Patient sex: F
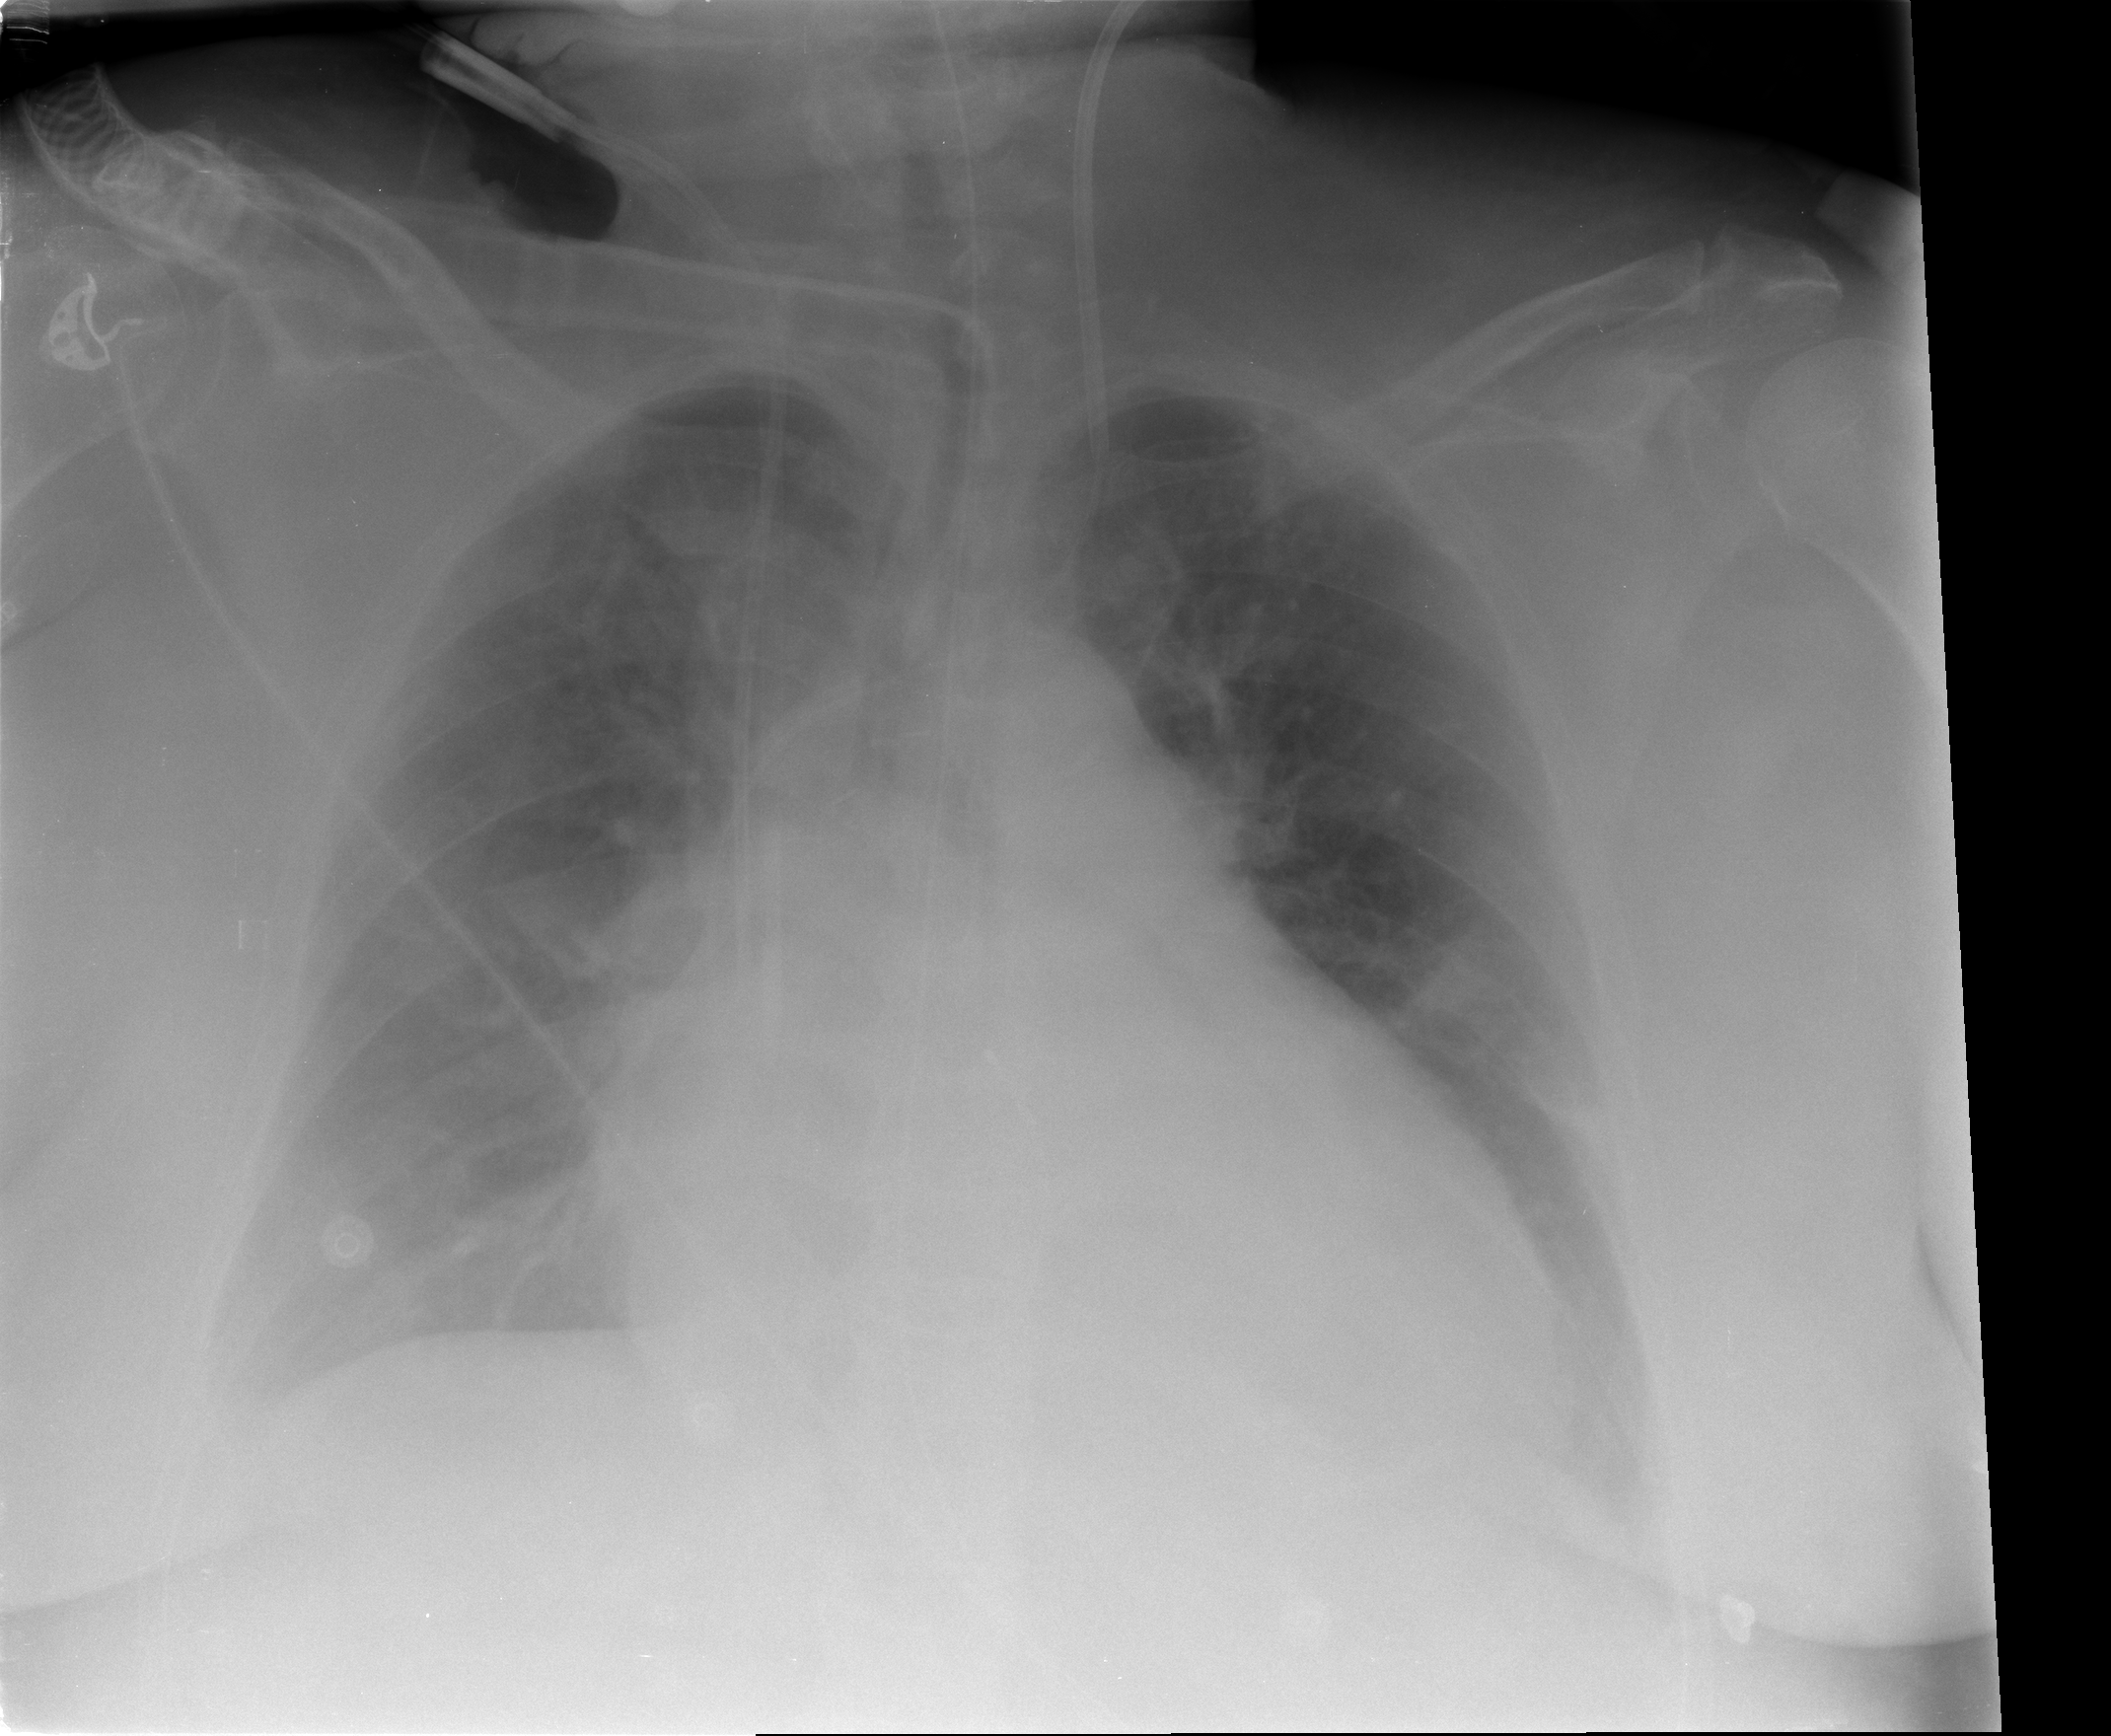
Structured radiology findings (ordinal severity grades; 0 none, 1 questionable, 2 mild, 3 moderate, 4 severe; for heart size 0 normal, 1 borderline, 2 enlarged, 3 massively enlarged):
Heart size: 3
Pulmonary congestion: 2
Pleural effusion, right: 2
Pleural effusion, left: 2
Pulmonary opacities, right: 0
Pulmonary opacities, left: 0
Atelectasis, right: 2
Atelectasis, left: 2